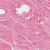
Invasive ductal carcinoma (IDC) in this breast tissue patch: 0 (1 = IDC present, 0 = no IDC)